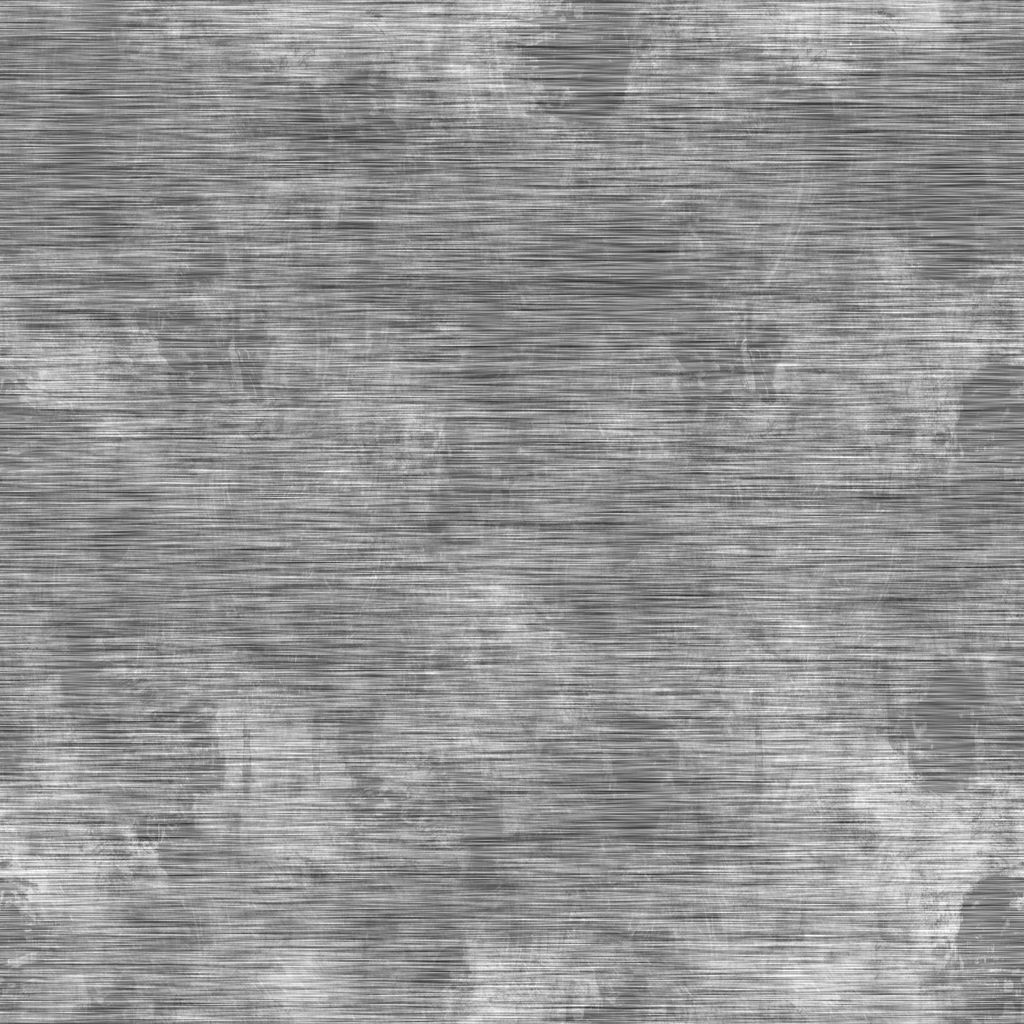
Texture map type: Displacement